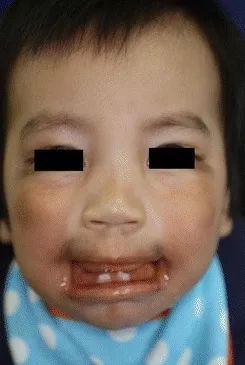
Clinical photography of the patient before surgery. A) Characteristic forms of BSS are shown, including macrostomia, gingival dysplasia, and ocular telecanthus.
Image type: medical_photograph (oral_photograph)